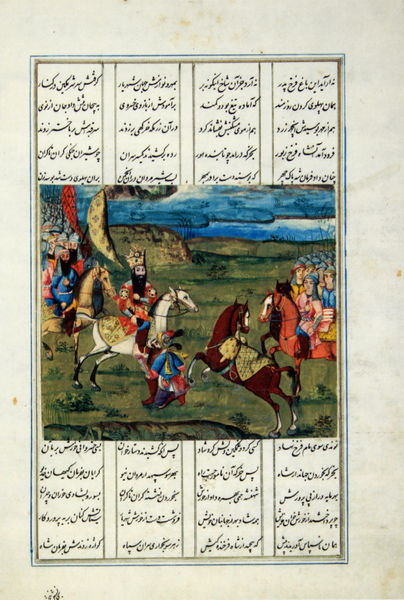
Titel: "Die Jagd" - Persische Miniatur aus der Sammlung von Michel Fokine
Standort: St. Petersburg
Institution: Staatliches Museum Theater und Musik
Schlagwörter: blau, meer, weiß, grün, menschen, männer, orange, schwarz, gras, rasen, wiese, bart, vollbart, pferd, pferde, reiter, reiten, schrift, fahnen, fahne, grafik, graphik, illustration, text, ritter, schimmel, arabisch, pferse, persisch, turnier